Field crop: maize
Growth stage: 2
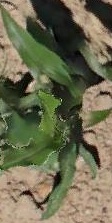
Species: maize